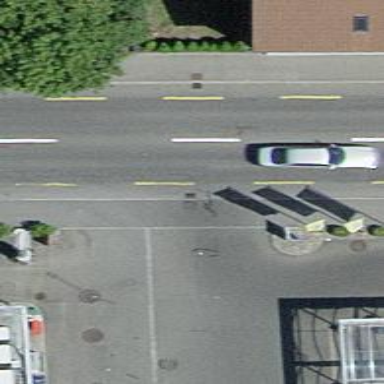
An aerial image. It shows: Asphalt road with primary designation. There are separate sidewalks and cycle lanes on both sides of the road.